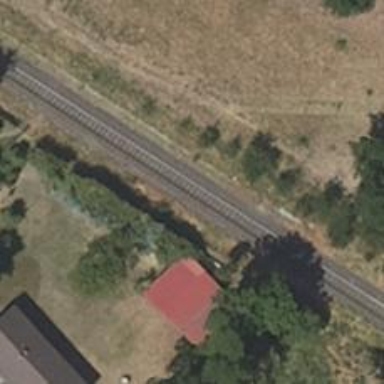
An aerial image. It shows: Railway signal.